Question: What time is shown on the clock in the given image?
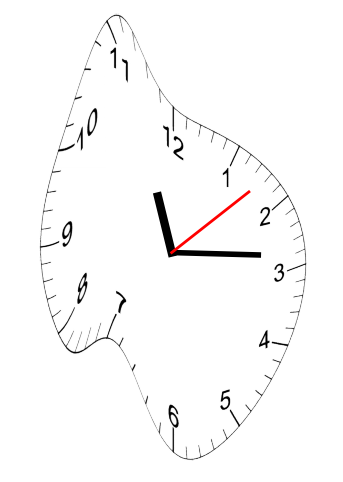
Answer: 11:14:08